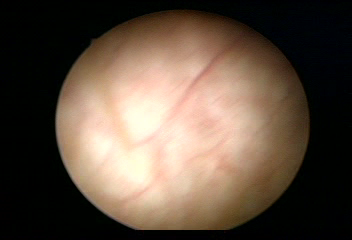
Modality: WLC
Class: Normal mucosa
Bladder cancer association: No